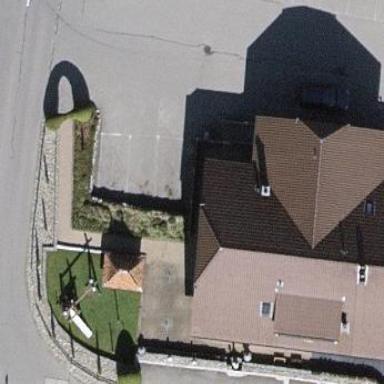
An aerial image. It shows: Restaurant in building.